Field crop: maize
Growth stage: 2
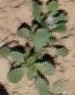
Species: chenopodium